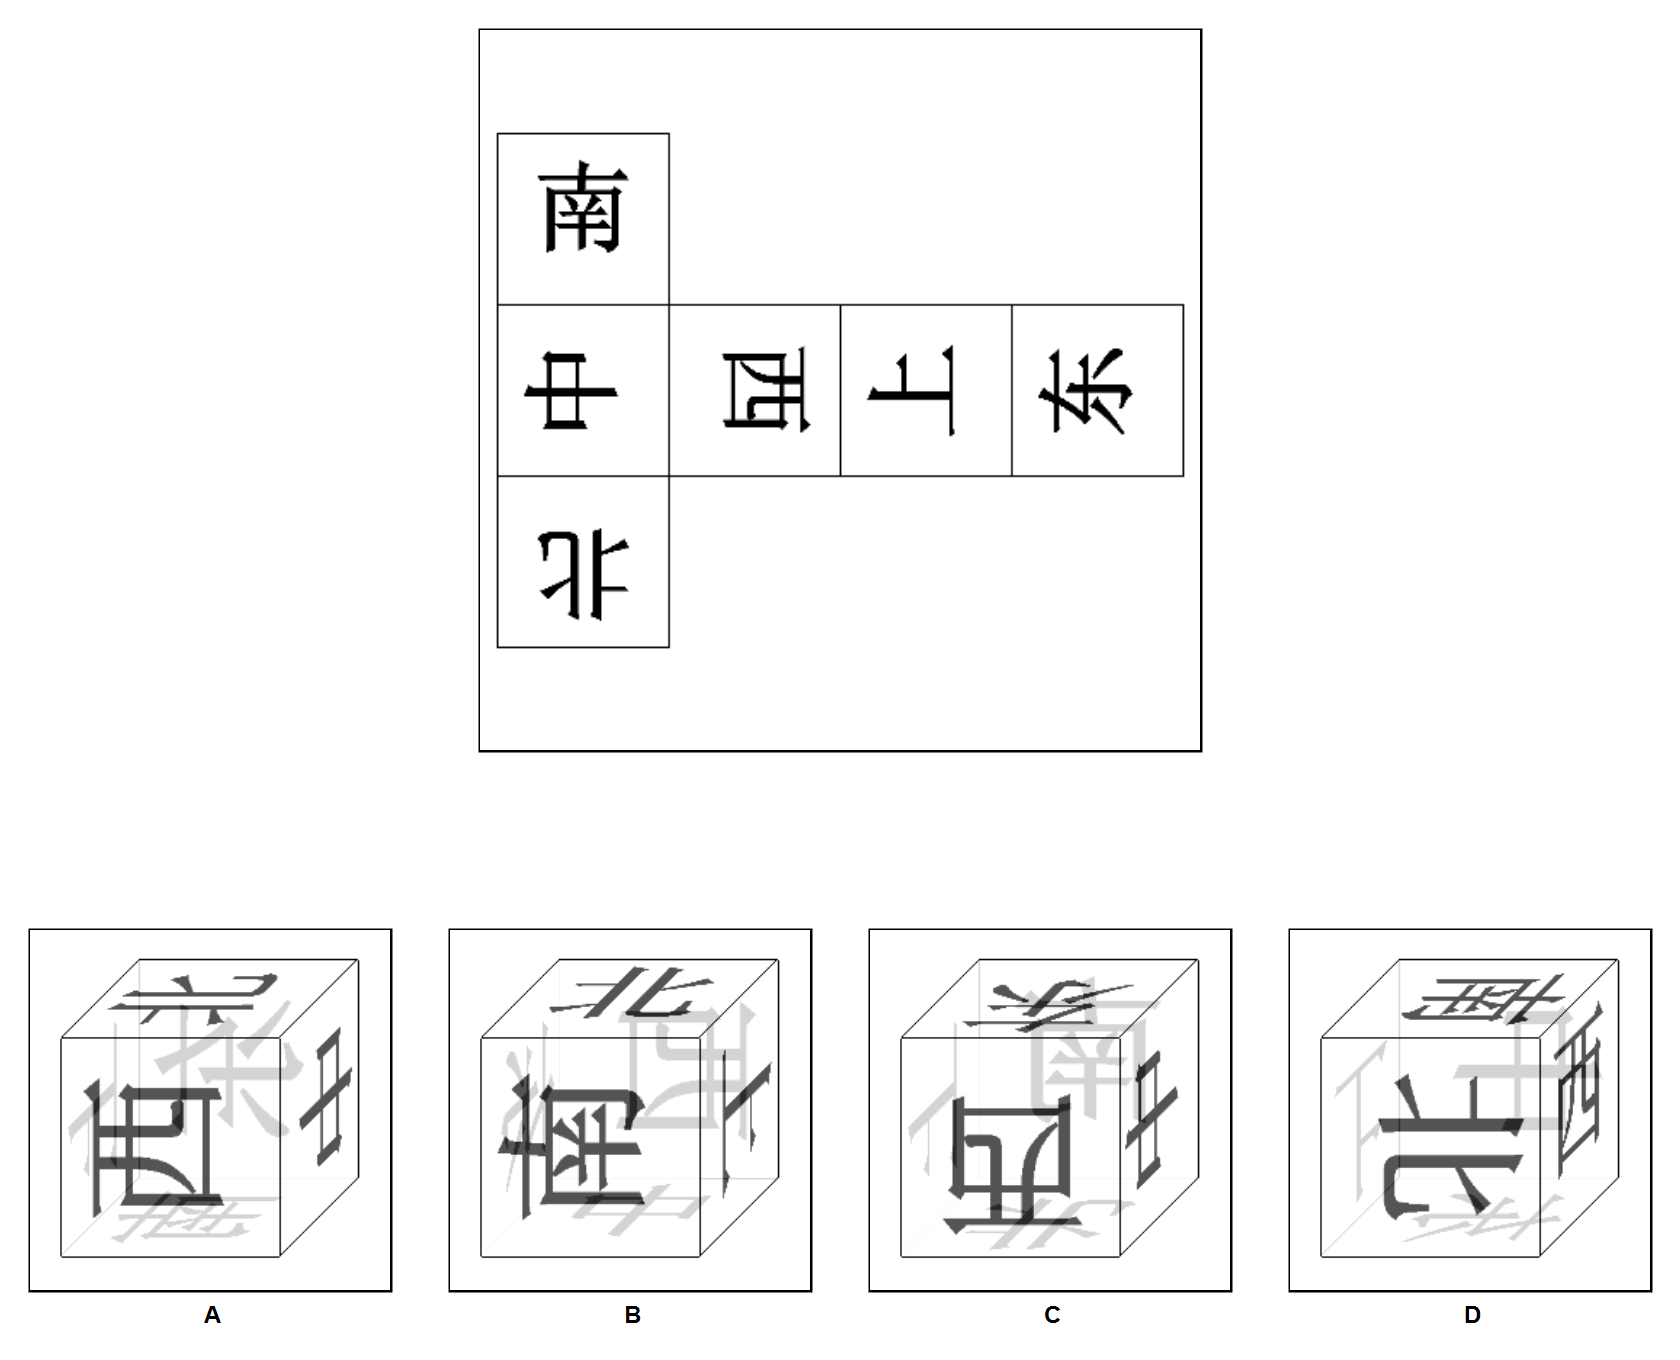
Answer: A